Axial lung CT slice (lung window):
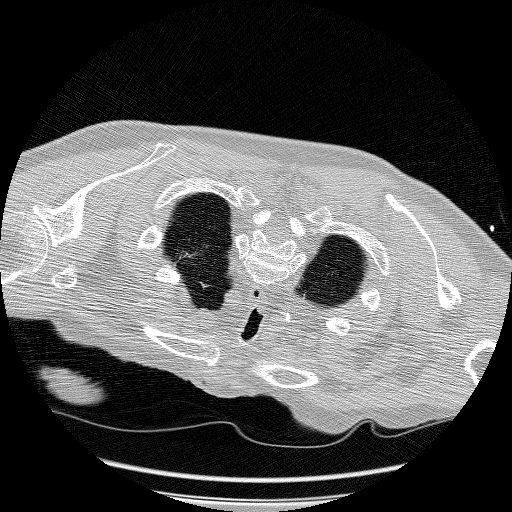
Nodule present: no